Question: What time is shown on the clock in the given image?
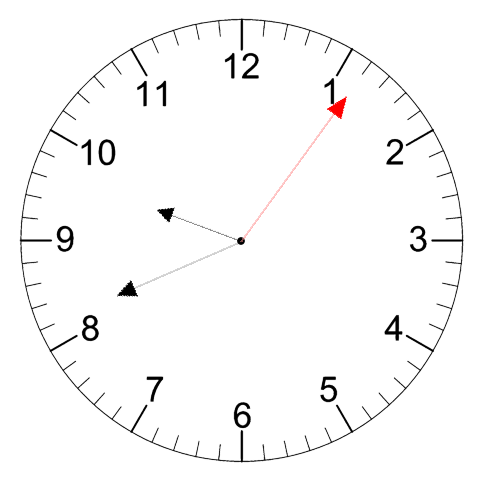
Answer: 09:41:06